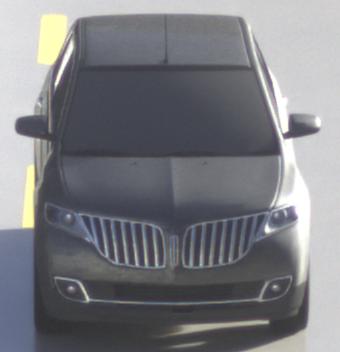
Make: Lincoln
Model: MKX
Detailed model: Gen. 1 CD3
Model produced from: 2010
Model produced until: 2015
Doors: 5
Color: gray
Road condition: wet road
Daytime: morning or afternoon
Contrast: medium contrast